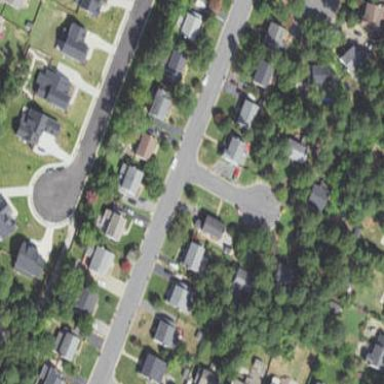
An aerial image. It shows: Residential area within neighborhood.